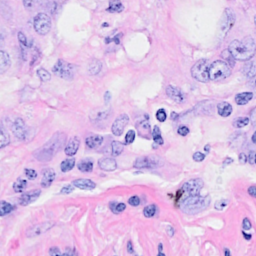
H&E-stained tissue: Breast